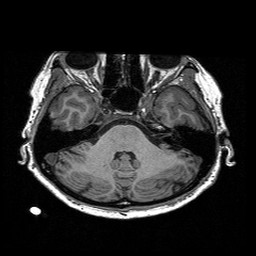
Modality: T1w
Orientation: coronal
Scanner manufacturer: siemens
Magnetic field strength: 3 T